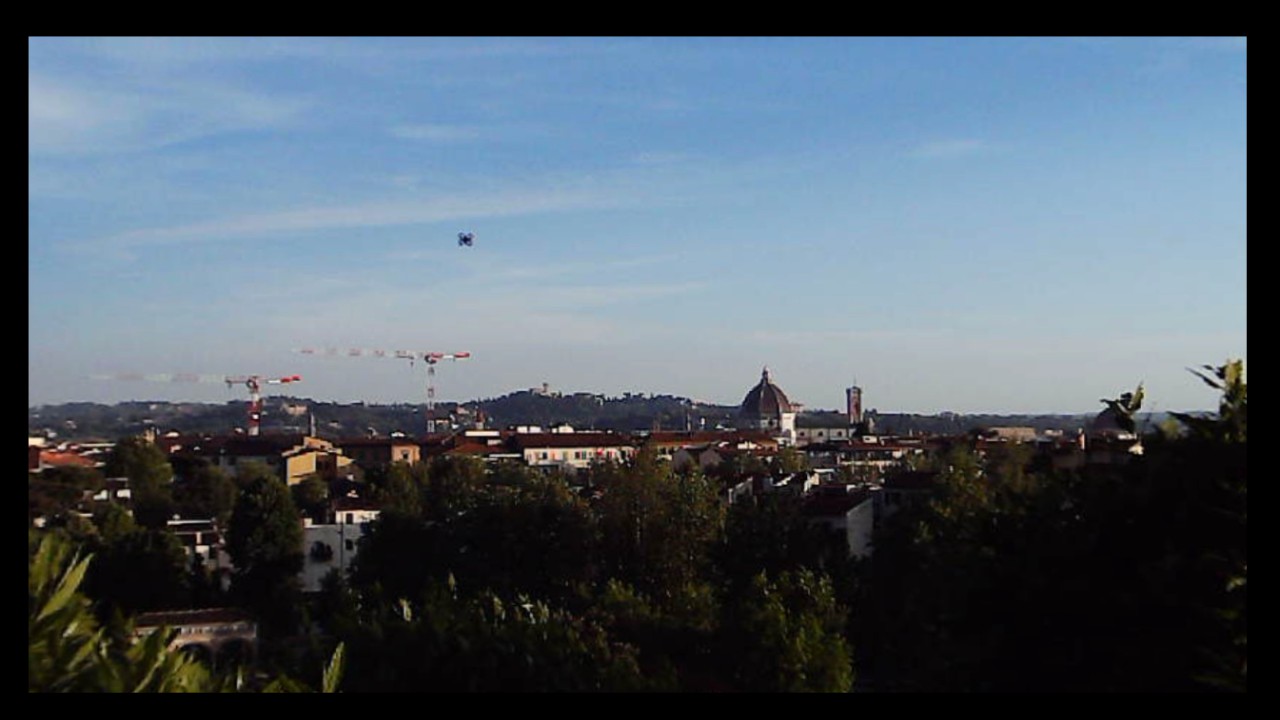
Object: Betafpv air75